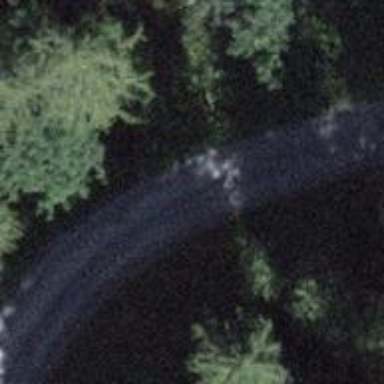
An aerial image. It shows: Gravel track with grade 3 tracktype.